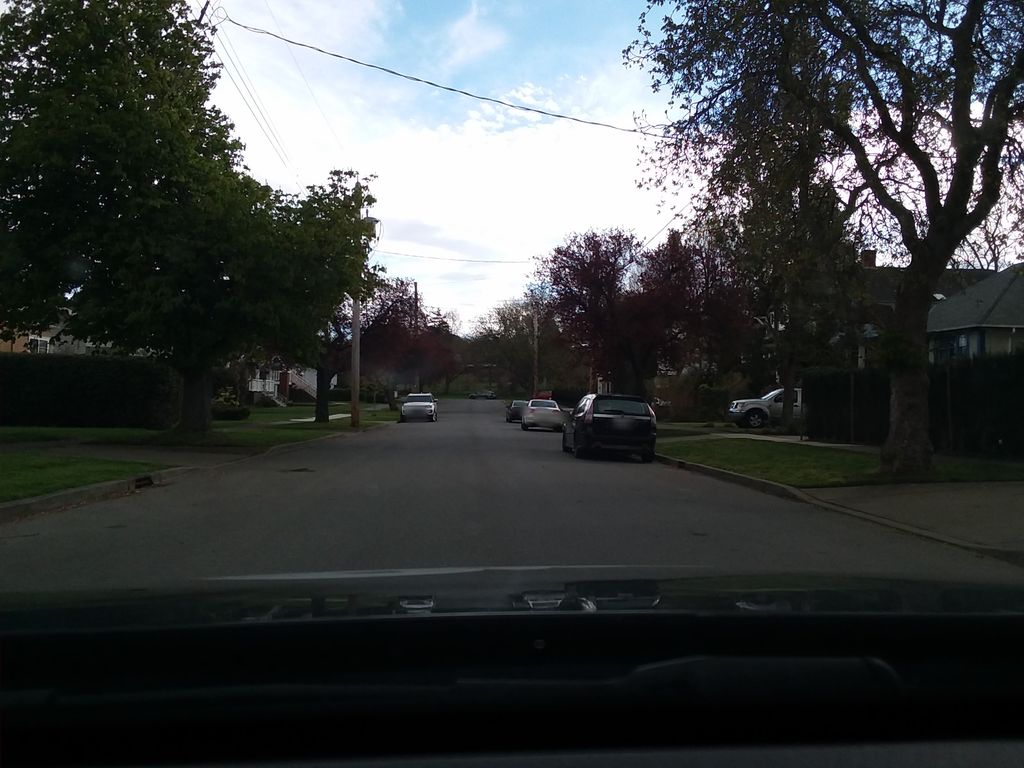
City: victoria